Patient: sex M, age 83
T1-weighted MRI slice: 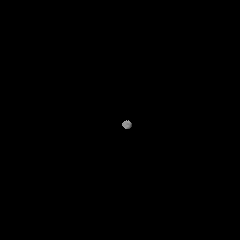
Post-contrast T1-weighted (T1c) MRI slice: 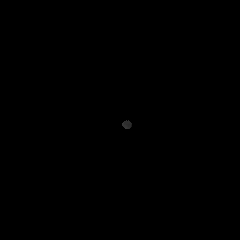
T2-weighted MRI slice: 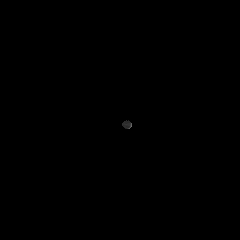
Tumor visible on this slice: no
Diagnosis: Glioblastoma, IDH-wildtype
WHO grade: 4